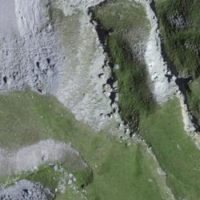
EUNIS habitat code: 31
Species observed at this site:
Aster alpinus